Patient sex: M
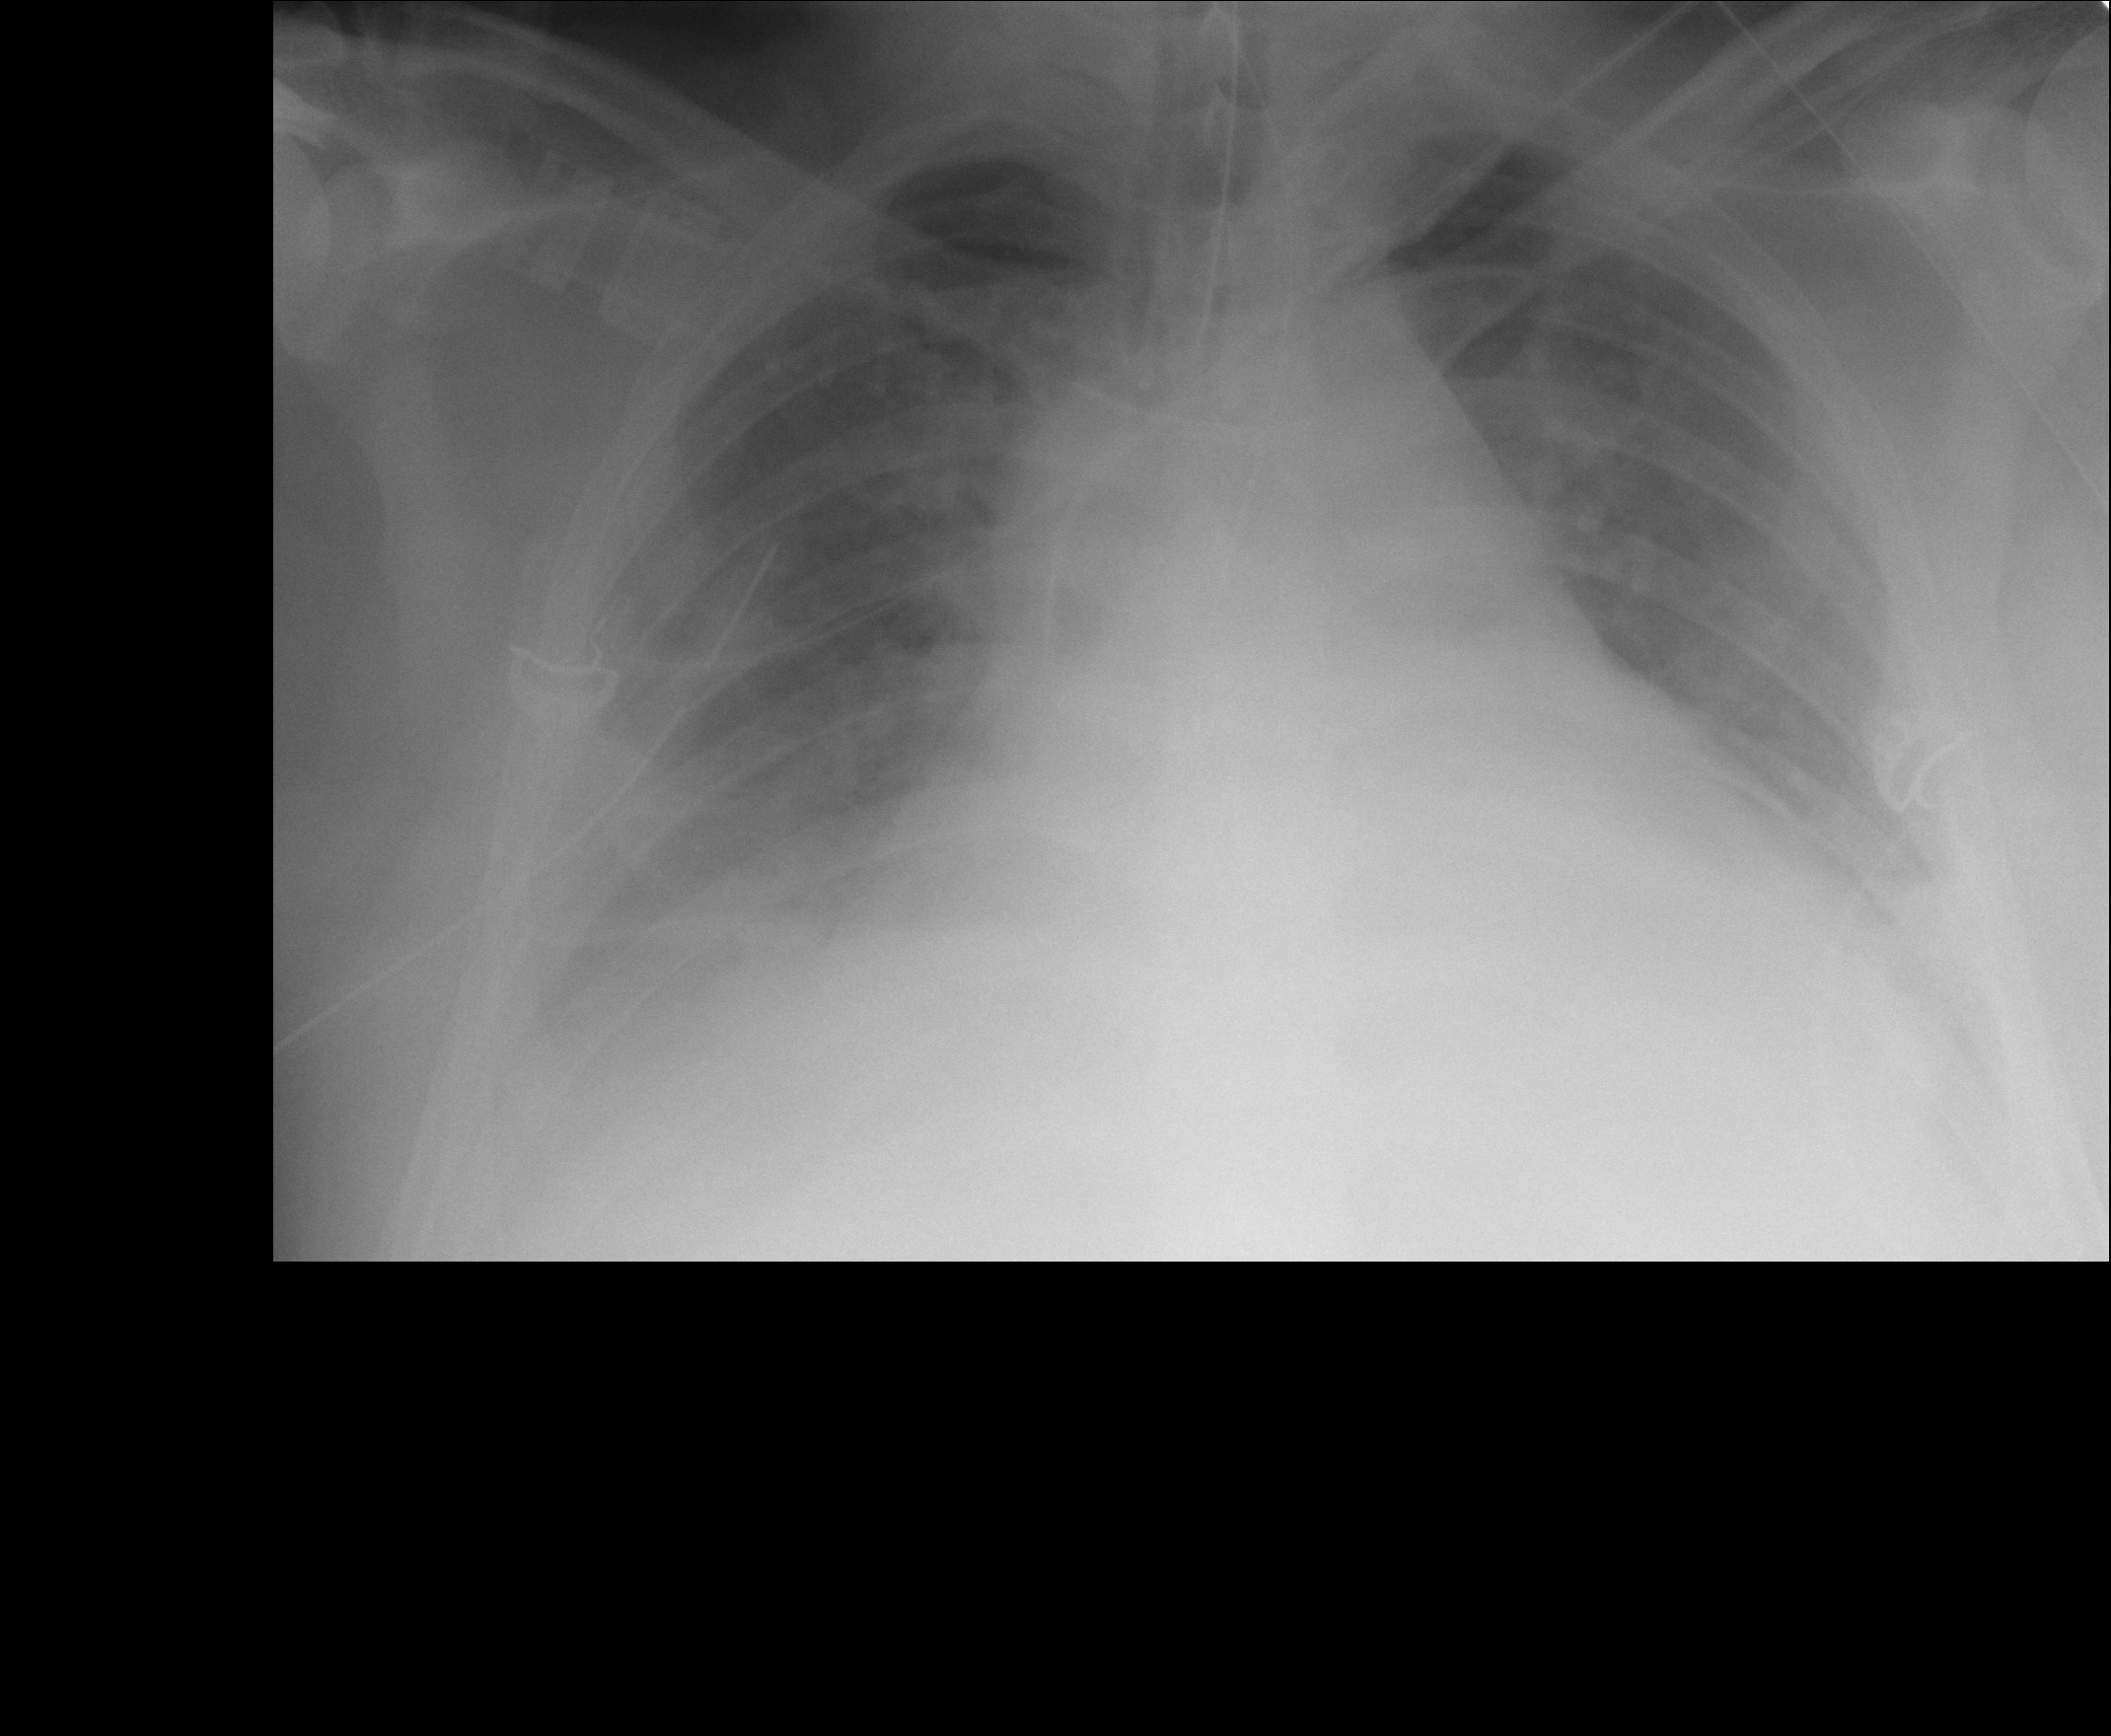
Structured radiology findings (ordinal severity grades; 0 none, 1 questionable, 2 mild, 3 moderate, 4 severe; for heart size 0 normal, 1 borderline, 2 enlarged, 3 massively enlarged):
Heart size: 3
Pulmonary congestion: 0
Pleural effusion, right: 2
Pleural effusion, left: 2
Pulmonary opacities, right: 0
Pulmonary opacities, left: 0
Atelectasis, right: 2
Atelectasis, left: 2